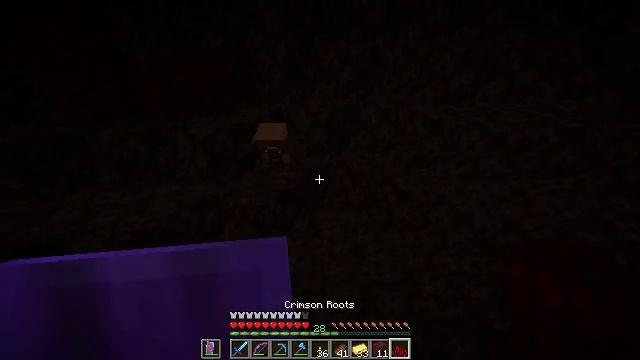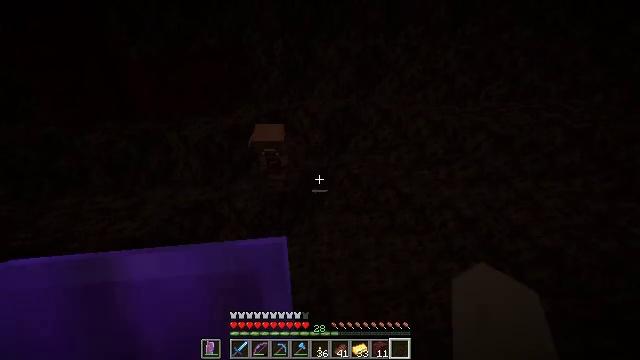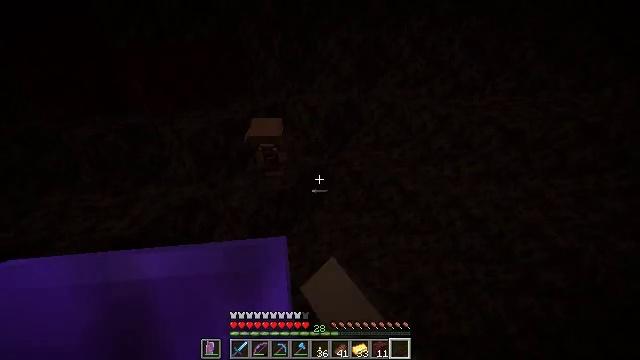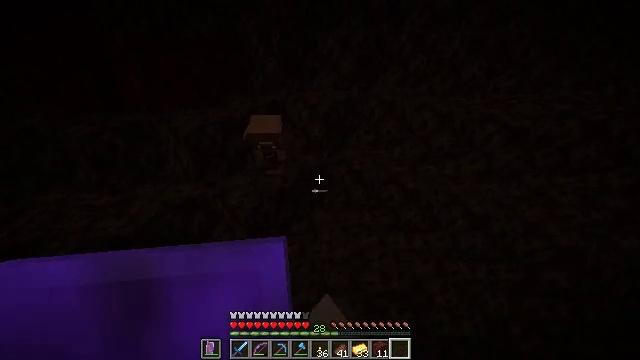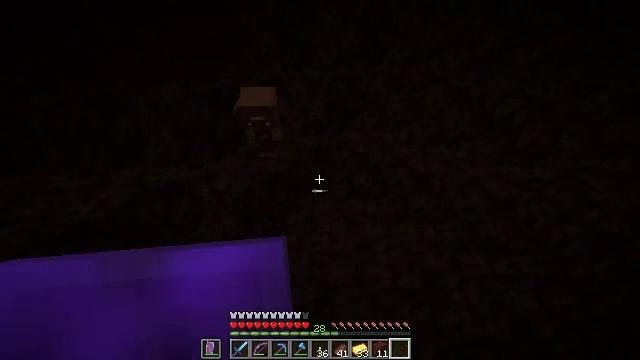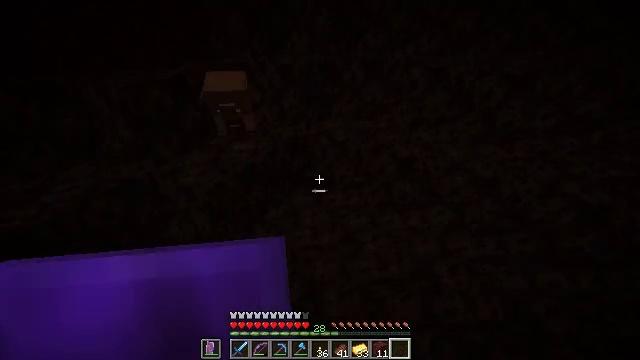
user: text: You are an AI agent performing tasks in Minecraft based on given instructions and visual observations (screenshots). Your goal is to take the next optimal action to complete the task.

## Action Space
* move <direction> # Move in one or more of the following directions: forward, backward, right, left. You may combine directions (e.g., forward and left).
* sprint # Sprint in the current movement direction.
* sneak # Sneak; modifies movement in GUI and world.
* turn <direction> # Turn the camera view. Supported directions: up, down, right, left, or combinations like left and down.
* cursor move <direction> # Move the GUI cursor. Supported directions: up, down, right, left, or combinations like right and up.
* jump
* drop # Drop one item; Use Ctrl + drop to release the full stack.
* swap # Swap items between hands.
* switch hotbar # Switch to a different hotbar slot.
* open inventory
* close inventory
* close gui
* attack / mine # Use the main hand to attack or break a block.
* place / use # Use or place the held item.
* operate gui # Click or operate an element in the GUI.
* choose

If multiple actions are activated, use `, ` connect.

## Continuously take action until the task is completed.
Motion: motion action
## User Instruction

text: Drop crimson roots.
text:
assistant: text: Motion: move forward, drop
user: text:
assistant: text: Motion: move forward, drop
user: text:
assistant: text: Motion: move forward, drop
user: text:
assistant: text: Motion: move forward
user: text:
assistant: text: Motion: move forward, turn right
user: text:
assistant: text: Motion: no_op